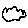
Label: cloud